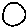
Label: moon